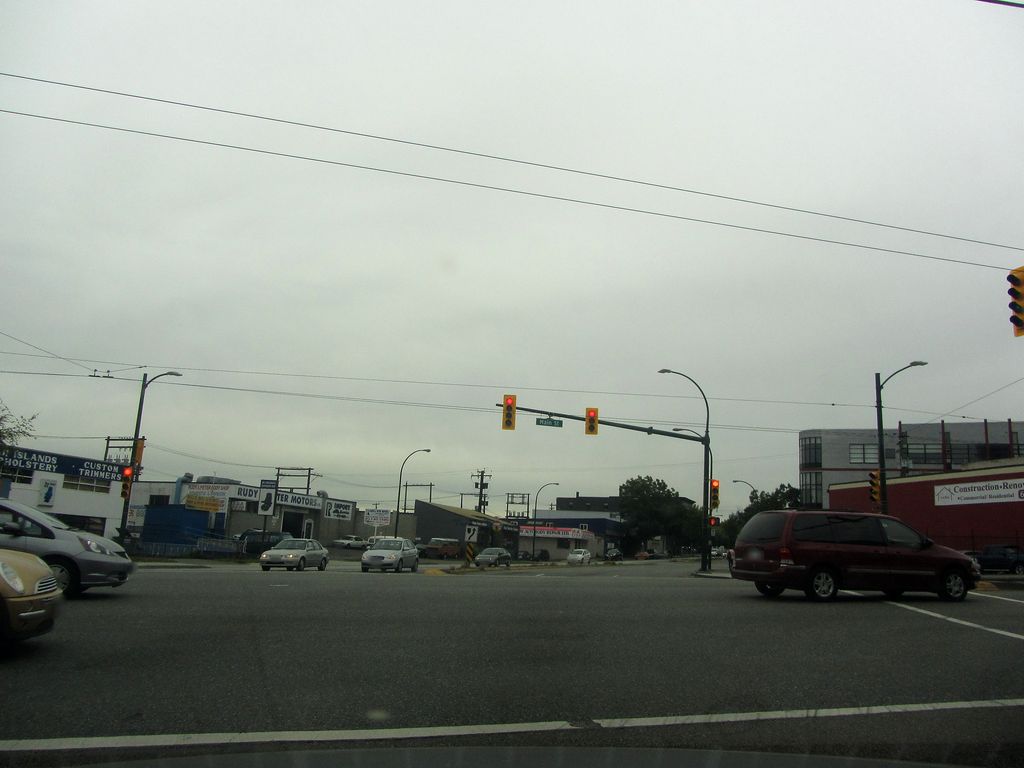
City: vancouver